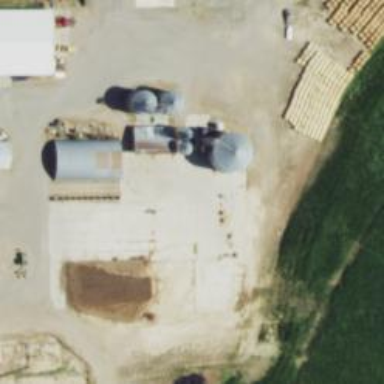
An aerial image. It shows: Silo.